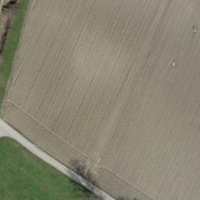
EUNIS habitat code: 52
Species observed at this site:
Datura stramonium